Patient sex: M
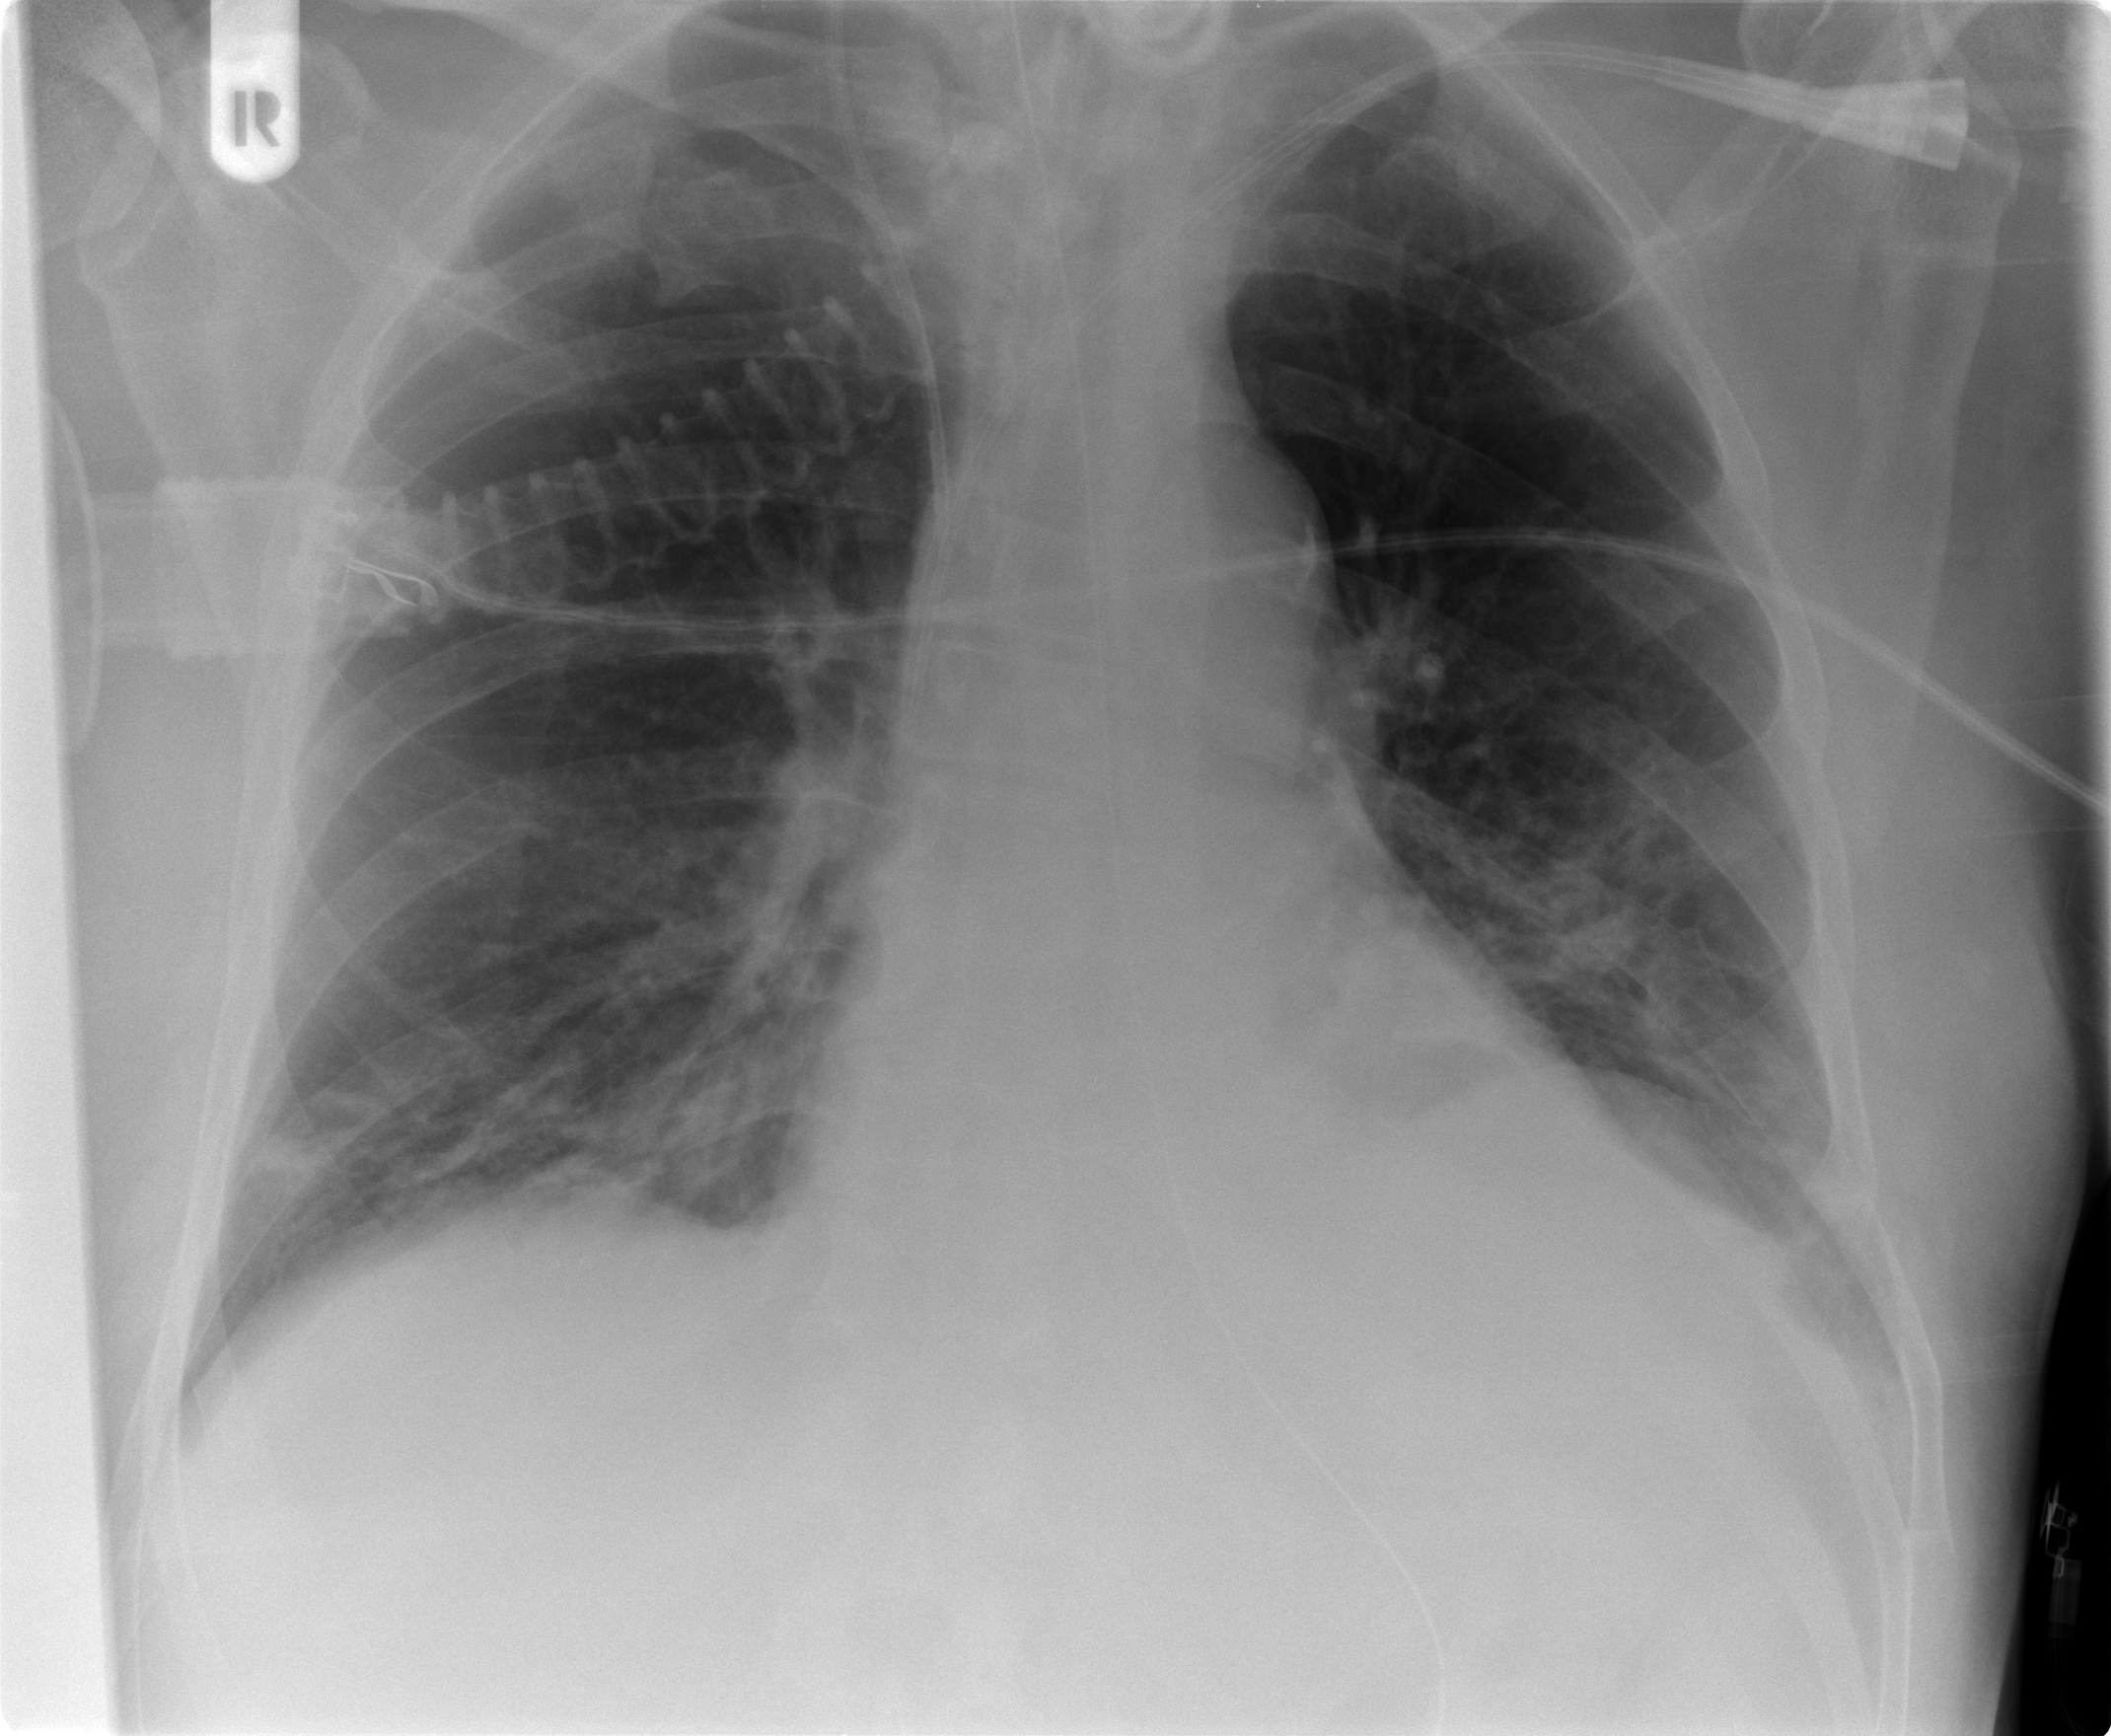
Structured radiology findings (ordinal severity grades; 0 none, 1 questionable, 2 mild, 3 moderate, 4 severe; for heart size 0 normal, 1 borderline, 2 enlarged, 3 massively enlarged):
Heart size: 1
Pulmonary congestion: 0
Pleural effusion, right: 0
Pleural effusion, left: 2
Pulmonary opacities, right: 2
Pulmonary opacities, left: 2
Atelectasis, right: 2
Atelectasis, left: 2